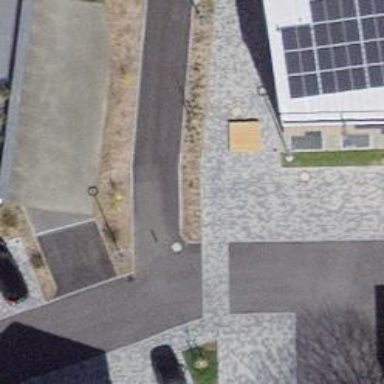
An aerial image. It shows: Bollard barrier.